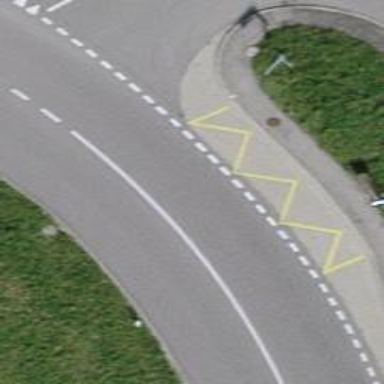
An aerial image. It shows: Primary highway with designated cycle lane.